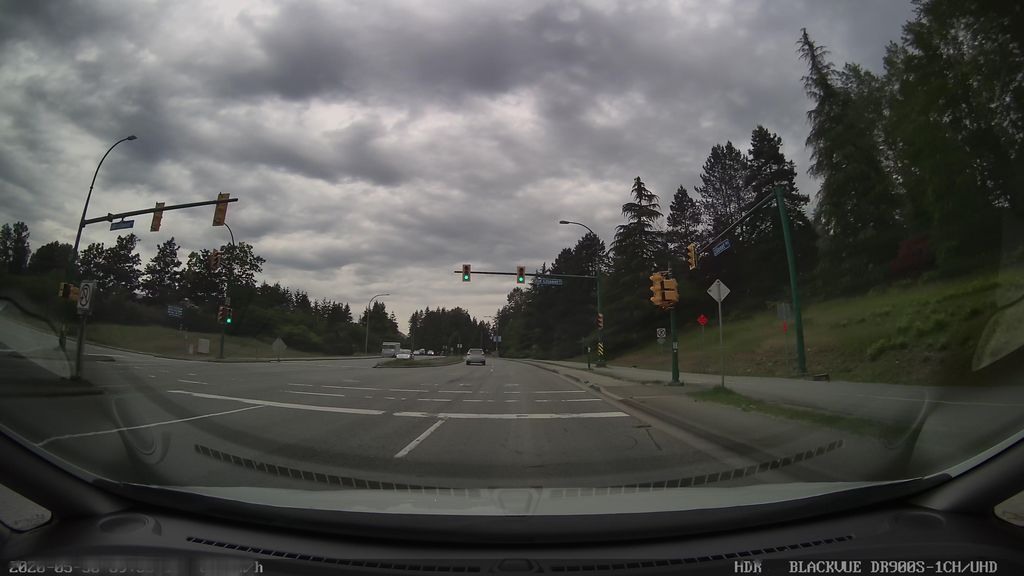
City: vancouver